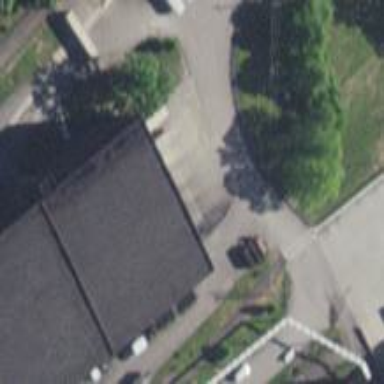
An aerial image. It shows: Part of building.